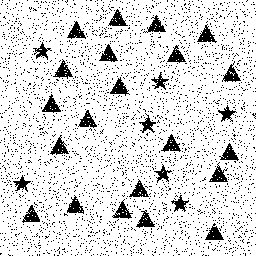
Squares: 0
Triangles: 21
Stars: 7
Total shapes: 28